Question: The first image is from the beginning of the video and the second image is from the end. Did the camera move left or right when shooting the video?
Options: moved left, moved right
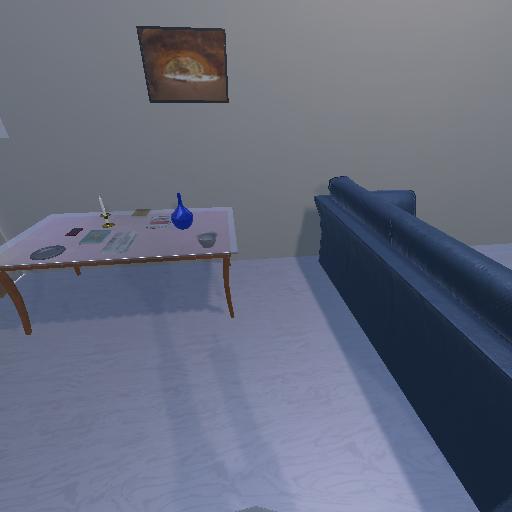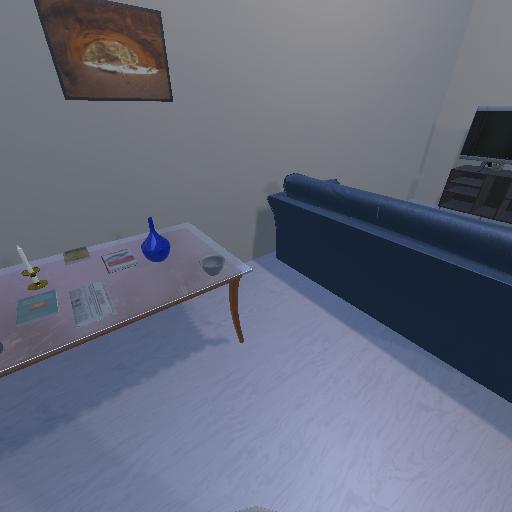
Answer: moved left